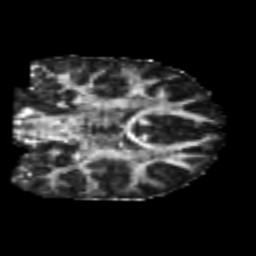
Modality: FA
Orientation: coronal
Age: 22
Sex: female
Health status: healthy
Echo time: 0.074 s